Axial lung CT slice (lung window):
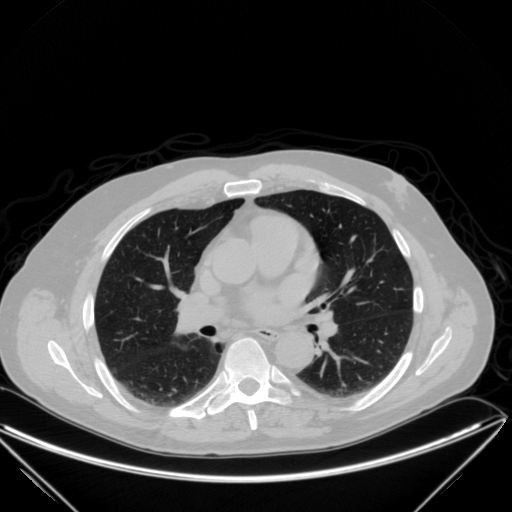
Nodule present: no